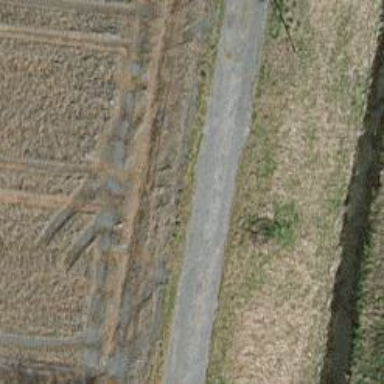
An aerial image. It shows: Track with grade 2 gravel surface.